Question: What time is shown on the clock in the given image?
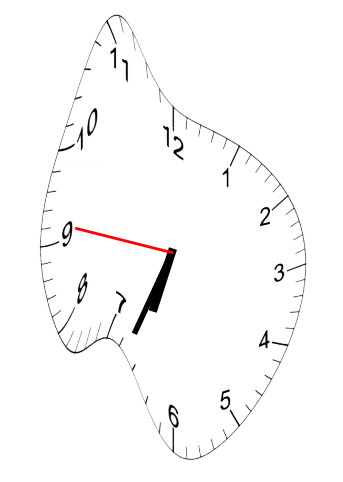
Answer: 06:33:46